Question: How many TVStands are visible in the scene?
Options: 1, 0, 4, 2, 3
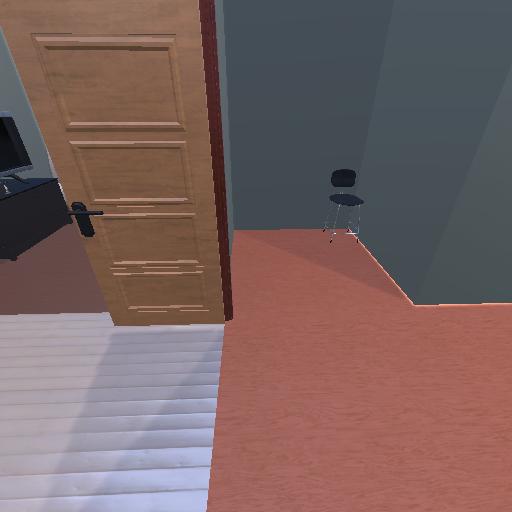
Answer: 1